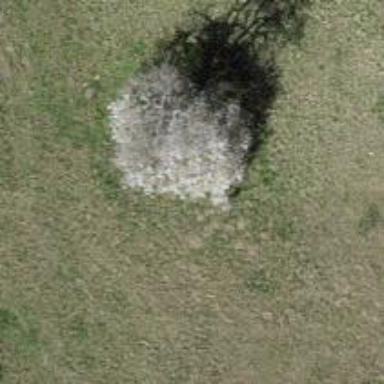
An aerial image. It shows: Beautiful tree in nature.